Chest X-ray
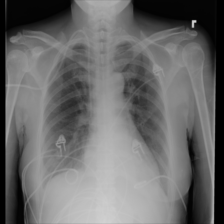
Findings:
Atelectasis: negative
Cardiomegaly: negative
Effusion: negative
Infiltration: negative
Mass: negative
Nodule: negative
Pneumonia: negative
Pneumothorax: negative
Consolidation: negative
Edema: negative
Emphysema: negative
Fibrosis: negative
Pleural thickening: negative
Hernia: negative